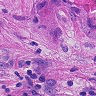
Metastatic tissue present: yes